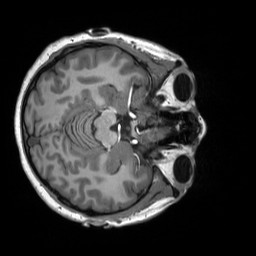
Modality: T1w
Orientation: axial
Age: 24
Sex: female
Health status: healthy
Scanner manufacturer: siemens
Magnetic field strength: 3 T
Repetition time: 2.53 s
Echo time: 0.00219 s